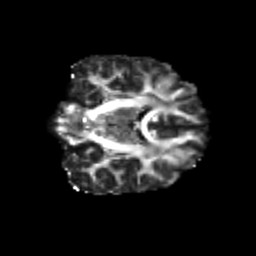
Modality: FA
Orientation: coronal
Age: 24
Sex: male
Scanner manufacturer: siemens
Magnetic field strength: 3 T
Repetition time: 3.5 s
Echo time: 0.125 s